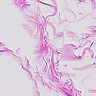
Metastatic tissue present: no